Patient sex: M
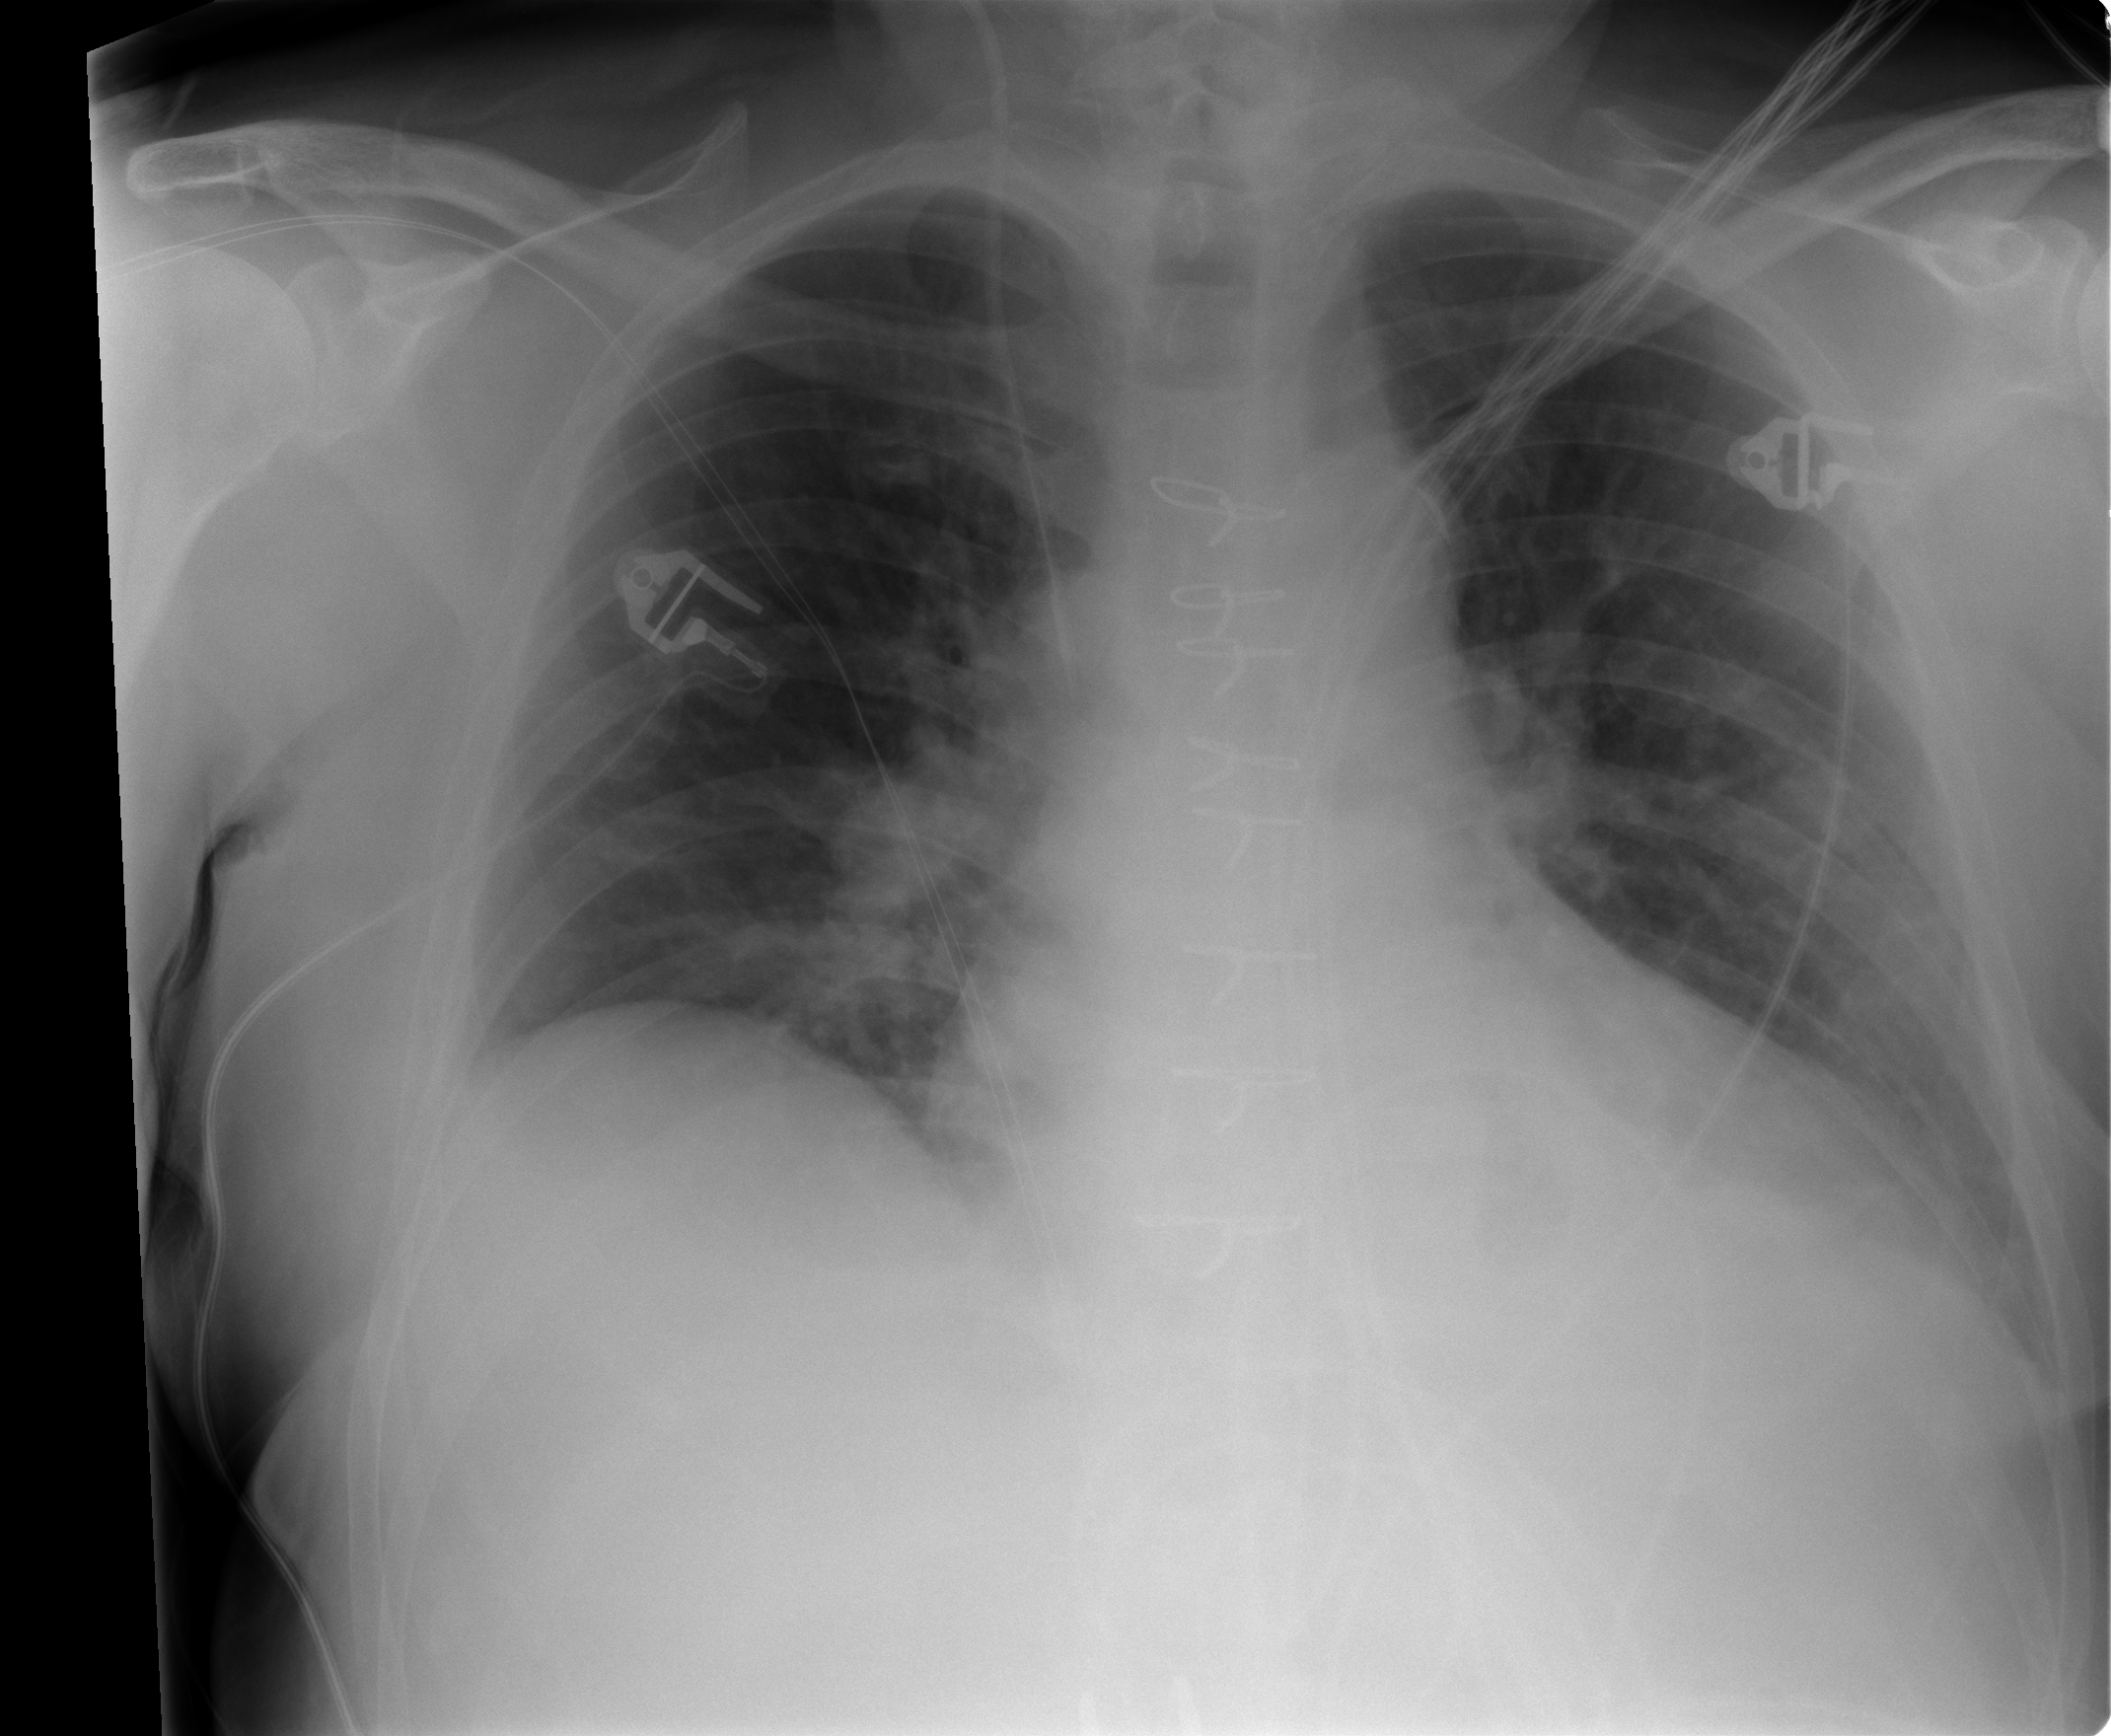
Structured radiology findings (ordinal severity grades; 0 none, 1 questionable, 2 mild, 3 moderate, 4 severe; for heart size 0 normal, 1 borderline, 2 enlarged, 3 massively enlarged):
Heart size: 2
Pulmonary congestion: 2
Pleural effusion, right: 0
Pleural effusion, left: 0
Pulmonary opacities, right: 2
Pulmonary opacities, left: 0
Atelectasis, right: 2
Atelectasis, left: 2